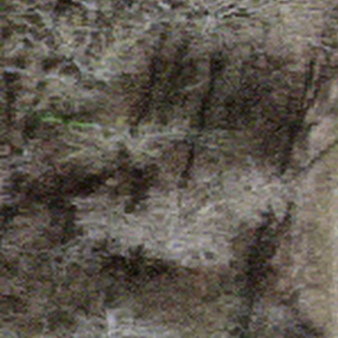
Label: other